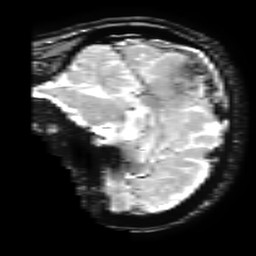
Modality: T2starw
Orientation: sagittal
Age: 43
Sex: female
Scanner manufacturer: ge
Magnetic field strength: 3 T
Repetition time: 0.65 s
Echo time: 0.02 s